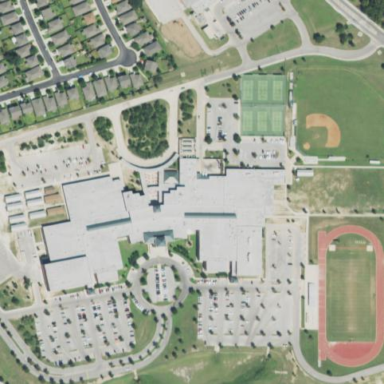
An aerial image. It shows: School.